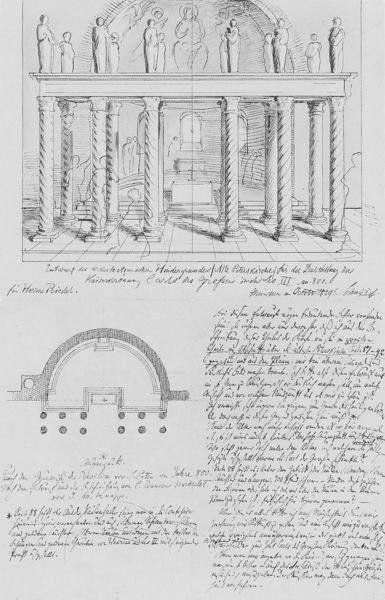
Titel: Brief von Julius Schnorr von Carolsfeld an Eduar Riedel
Künstler: Julius Schnorr von Carolsfeld
Institution: Privatbesitz
Schlagwörter: gott, weiß, fenster, schwarz, skizze, säule, säulen, zeichnung, architektur, kirche, figur, schrift, ansicht, bogen, perspektive, figuren, kuppel, treppe, stufe, stufen, umriss, gewölbe, dom, text, stempel, entwurf, gedreht, altar, halbkreis, heiligenschein, statuen, grab, jesus, apsis, chor, kapelle, plan, tempel, handschrift, beschreibung, grabmal, fesnter, riss, grundriss, aufriss, wölbung, handzeichnung, notizen, anmerkungen, slentwurf, architektur rom, walhall, geschdrehte säule, zheichnung